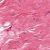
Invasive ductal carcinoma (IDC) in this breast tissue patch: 0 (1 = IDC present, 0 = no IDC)